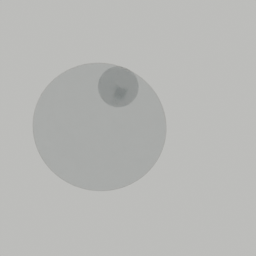
Label: furniture